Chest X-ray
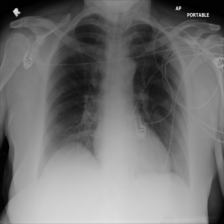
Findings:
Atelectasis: negative
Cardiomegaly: negative
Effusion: negative
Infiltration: negative
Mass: negative
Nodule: negative
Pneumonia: negative
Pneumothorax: negative
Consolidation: negative
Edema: negative
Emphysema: negative
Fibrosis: negative
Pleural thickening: negative
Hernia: negative